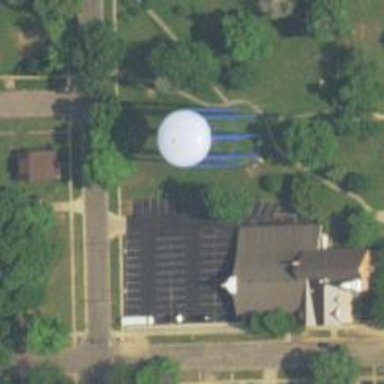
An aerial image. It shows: Water tower that is man-made.